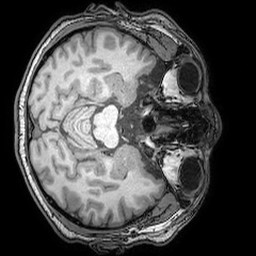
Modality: T1w
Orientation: axial
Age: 30
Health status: ill
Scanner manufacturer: philips
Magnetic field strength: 3 T
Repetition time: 0.007 s
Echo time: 0.0035 s